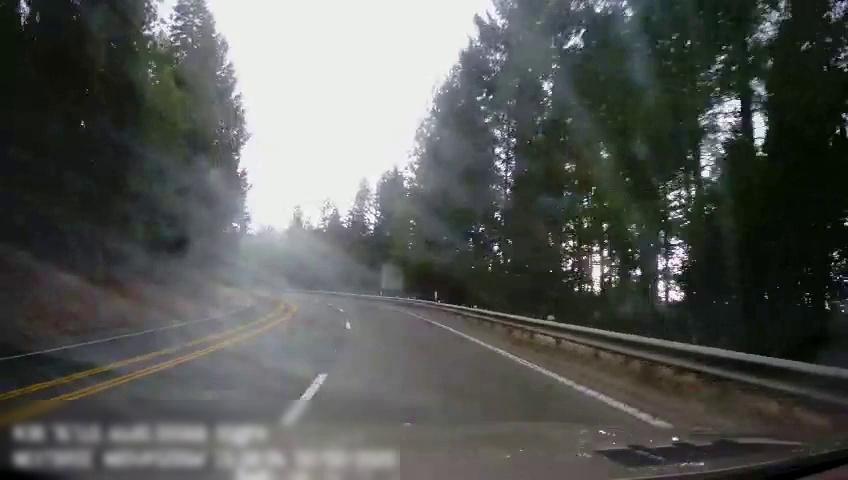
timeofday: Day
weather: Cloudy
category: Drivable Space
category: Lanes | Current Lane
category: Lanes | Current Lane
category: Lanes | Opposite Lane
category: Lanes | Alternate Lane
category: Lanes | Opposite Lane